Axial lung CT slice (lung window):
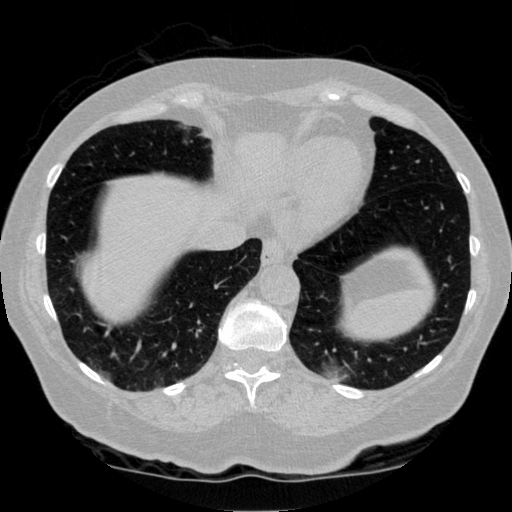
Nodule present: no